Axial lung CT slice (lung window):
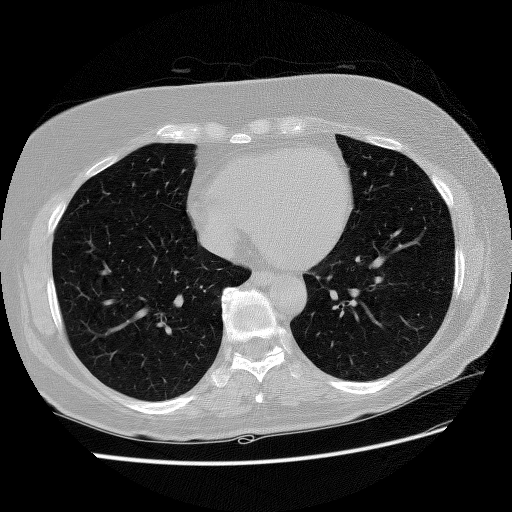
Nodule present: no